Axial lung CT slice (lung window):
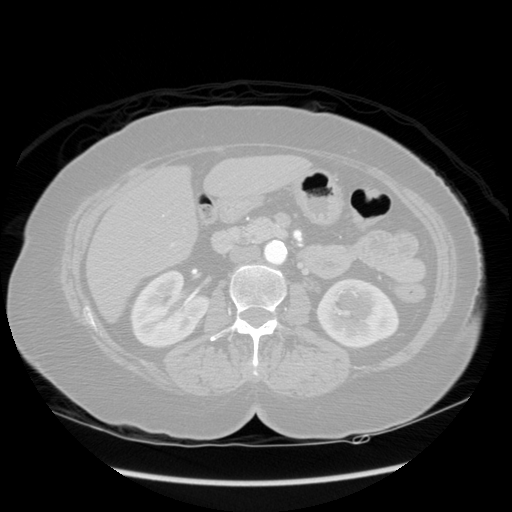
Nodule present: no